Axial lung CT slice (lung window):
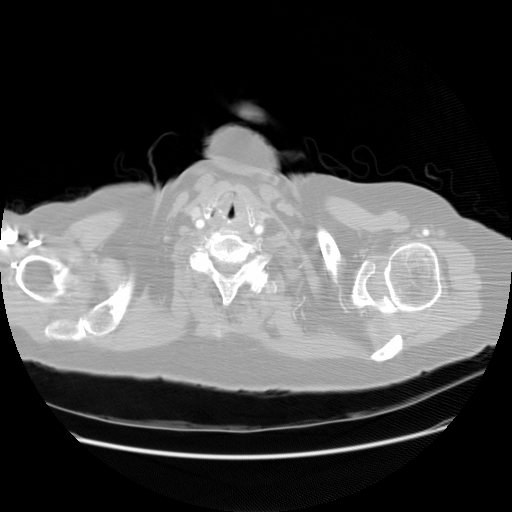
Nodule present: no